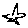
Label: star